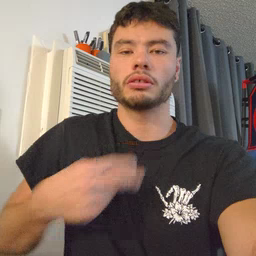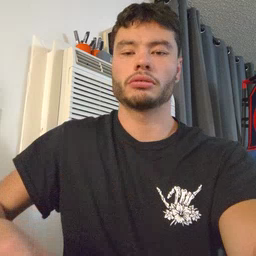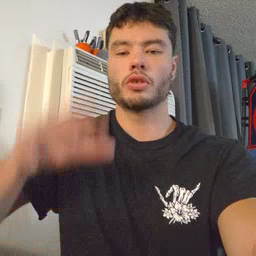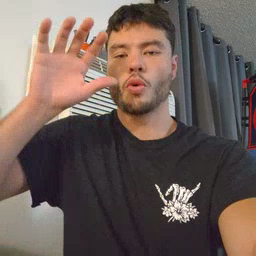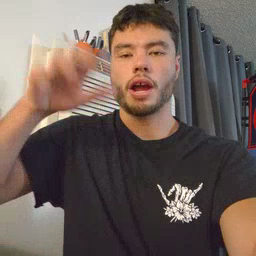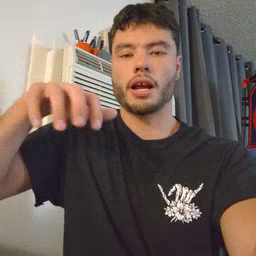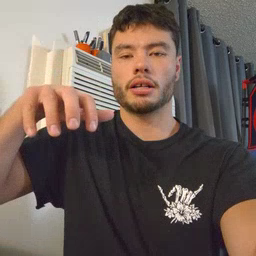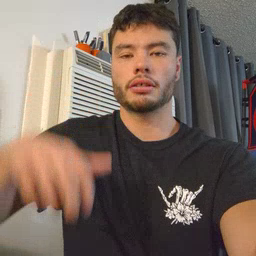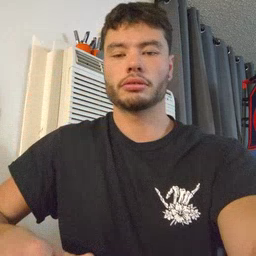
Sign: rain